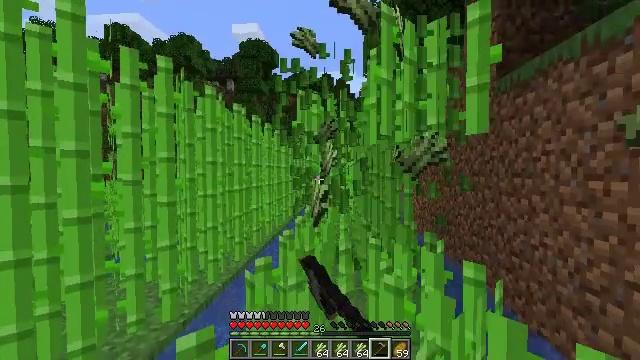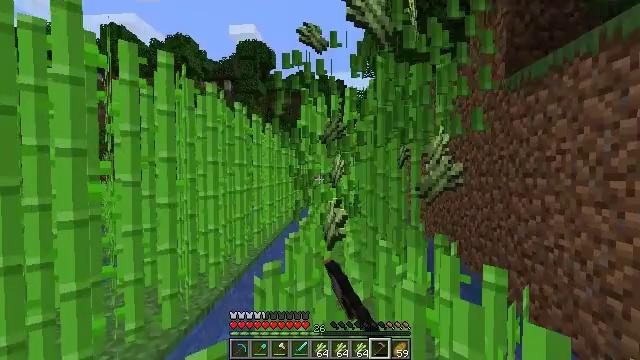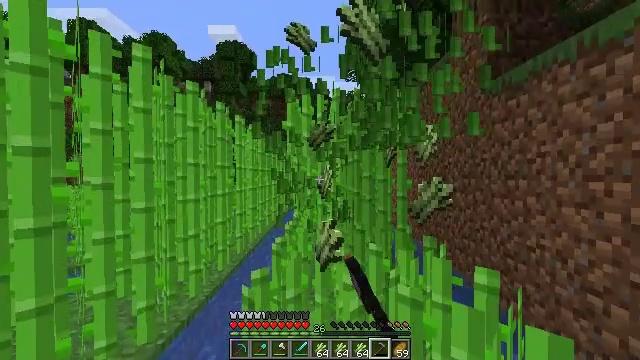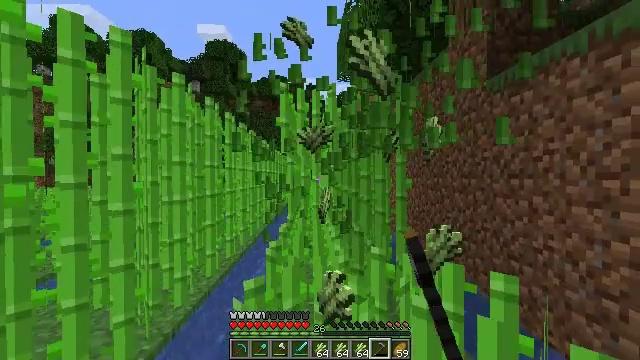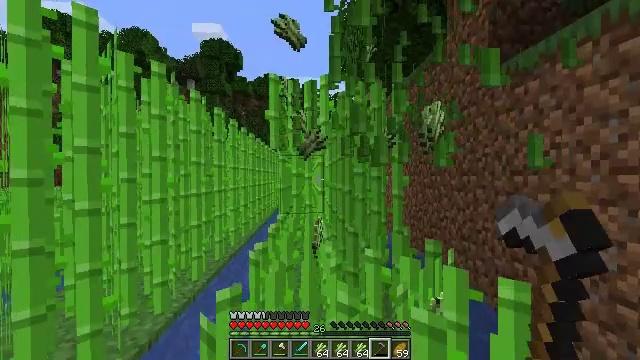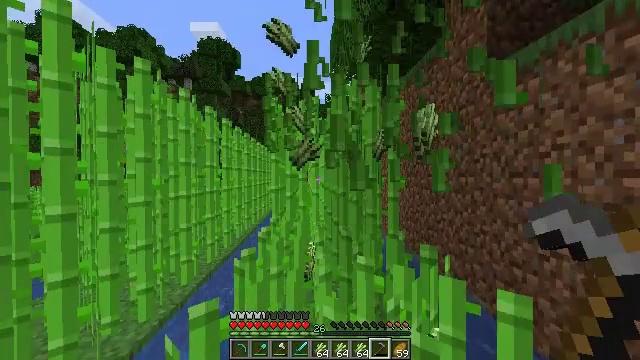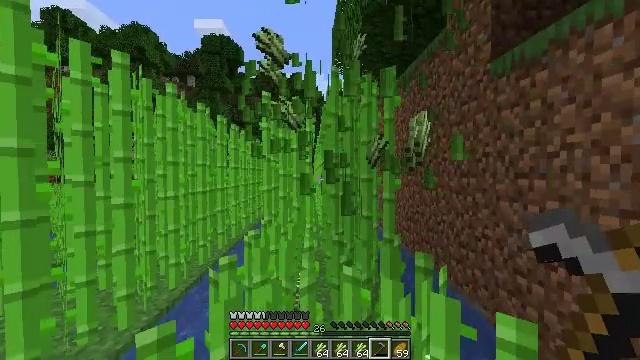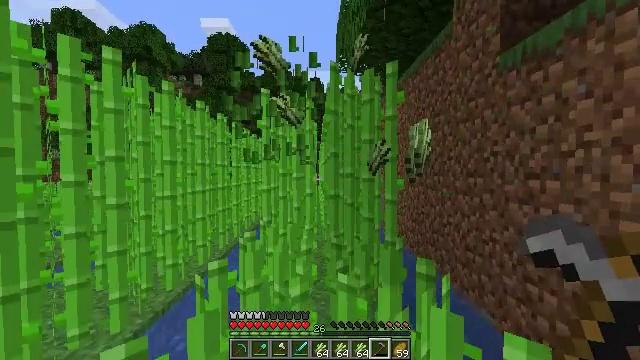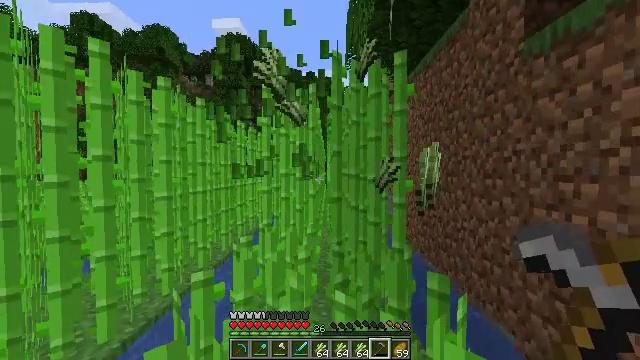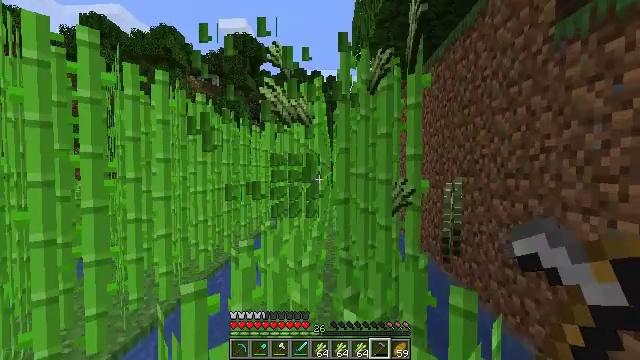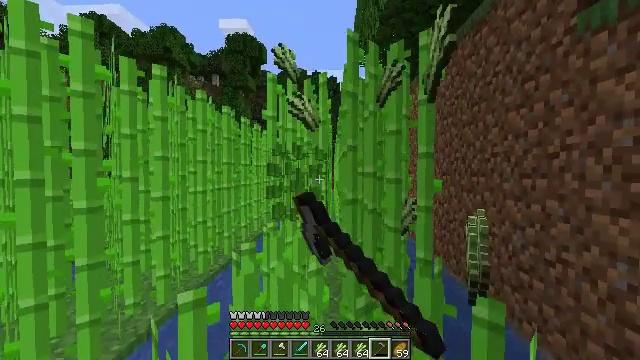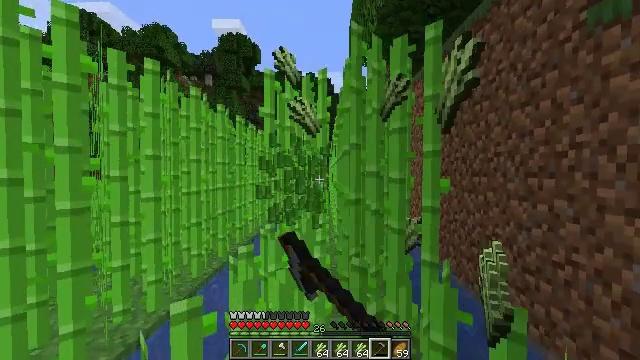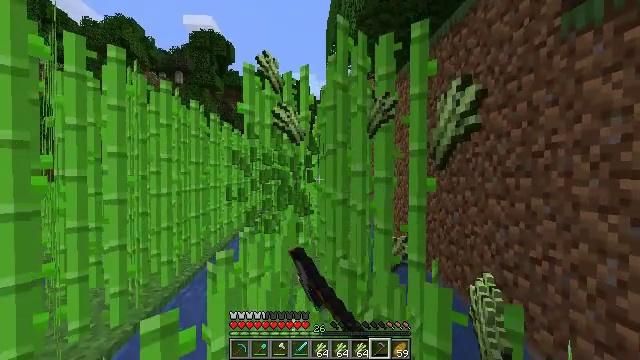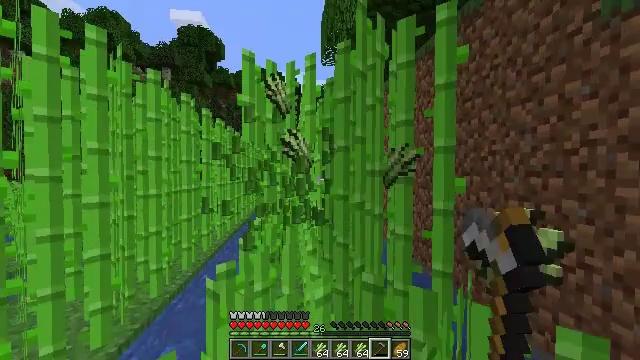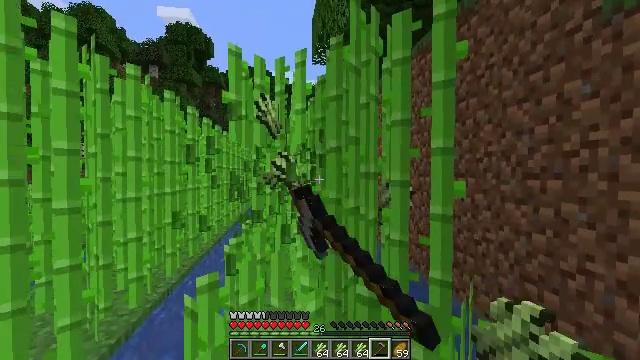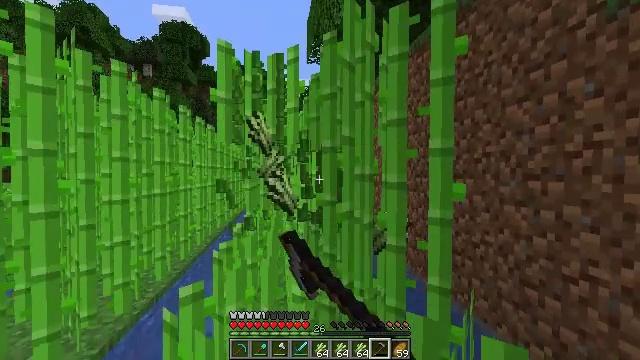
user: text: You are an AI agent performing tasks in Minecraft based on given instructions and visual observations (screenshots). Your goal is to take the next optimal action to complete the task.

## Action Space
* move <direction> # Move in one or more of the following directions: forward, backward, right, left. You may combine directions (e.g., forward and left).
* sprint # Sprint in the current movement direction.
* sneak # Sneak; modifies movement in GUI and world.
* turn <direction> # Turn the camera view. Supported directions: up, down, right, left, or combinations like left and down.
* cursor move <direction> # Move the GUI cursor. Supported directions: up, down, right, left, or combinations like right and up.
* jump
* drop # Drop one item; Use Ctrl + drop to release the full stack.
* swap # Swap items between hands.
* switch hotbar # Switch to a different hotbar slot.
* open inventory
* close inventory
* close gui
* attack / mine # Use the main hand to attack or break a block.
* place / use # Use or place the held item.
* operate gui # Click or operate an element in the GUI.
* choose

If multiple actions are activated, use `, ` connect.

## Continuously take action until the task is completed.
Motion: motion action
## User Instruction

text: Cut down the sugar cane stalks.
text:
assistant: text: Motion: move forward and move left, sprint, attack / mine
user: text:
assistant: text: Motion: move forward, sprint, turn right, attack / mine
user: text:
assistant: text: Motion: move forward and move right, sprint, turn right, attack / mine
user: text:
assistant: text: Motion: move forward and move right, sprint, attack / mine
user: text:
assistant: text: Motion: move forward and move right, sprint, attack / mine
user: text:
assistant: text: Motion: move forward and move right, sprint, attack / mine
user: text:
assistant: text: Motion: move forward, sprint, turn left, attack / mine
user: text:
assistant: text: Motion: move forward, sprint, turn left, attack / mine
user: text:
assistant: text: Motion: move forward and move left, sprint, turn left, attack / mine
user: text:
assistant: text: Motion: move forward and move left, sprint, attack / mine
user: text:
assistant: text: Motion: move forward and move left, sprint, turn right, attack / mine
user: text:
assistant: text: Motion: move forward and move left, sprint, turn right, attack / mine
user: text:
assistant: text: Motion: move forward, sprint, turn right, attack / mine
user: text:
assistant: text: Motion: move forward and move right, sprint, turn right, attack / mine
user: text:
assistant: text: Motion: move forward and move right, sprint, attack / mine
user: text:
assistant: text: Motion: move forward and move right, sprint, attack / mine
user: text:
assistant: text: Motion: move forward and move right, sprint, attack / mine
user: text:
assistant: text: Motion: move forward and move right, sprint, turn left, attack / mine
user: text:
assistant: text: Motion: move forward and move left, sprint, turn left, attack / mine
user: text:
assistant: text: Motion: move forward and move left, sprint, turn left, attack / mine
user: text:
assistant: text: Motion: move forward and move left, sprint, attack / mine
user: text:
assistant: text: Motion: move forward and move left, sprint, attack / mine
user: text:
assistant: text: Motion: move forward and move left, sprint, attack / mine
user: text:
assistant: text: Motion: move forward and move left, sprint, turn right, attack / mine
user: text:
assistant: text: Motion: move forward and move right, sprint, turn right, attack / mine
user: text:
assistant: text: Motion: move forward and move right, sprint, attack / mine
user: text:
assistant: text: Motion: move forward and move right, sprint, attack / mine
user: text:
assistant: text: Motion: move forward and move right, sprint, attack / mine
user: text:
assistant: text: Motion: move forward and move right, sprint, attack / mine
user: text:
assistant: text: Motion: move forward, sprint, attack / mine